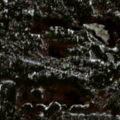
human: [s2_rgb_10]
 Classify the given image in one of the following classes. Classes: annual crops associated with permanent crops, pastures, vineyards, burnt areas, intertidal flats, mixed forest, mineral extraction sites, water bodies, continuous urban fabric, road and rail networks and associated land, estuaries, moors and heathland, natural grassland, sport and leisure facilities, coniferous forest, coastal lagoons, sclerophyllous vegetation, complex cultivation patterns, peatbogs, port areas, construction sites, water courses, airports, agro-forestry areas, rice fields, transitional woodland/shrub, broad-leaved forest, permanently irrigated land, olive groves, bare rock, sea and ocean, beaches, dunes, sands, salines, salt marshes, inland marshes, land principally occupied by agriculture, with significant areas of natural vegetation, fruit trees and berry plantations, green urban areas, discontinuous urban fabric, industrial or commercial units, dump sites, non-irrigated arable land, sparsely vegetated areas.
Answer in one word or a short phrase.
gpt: coniferous forest